如图，矩形$ABCD$是圆柱$O'O$的轴截面，$AD=\dfrac{\sqrt{2}}{2}AB=2\sqrt{2}$，点$E,F$分别是上、下底面圆周上的点，且$AE\parallel CF$．

\noindent (1) 求证：$BE\parallel DF$；
\noindent (2) 若四边形$BEDF$为正方形，求平面$ADE$与平面$ABF$夹角的正弦值．

\vspace{0.2cm}
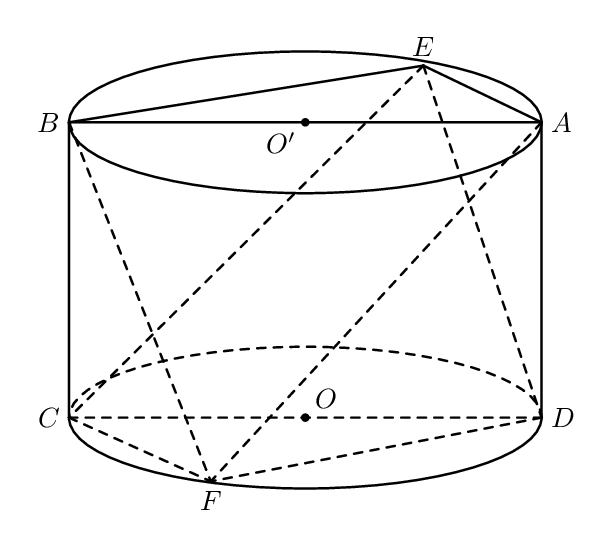
【解答】

\noindent \textbf{【解】(1)}

过$F$作$FG\perp$平面$ABE$，交圆$O'$于$G$，连接$AG$，$BG$．
根据圆柱性质易得$FG\parallel CB$，$FG=CB$．
故四边形$BCFG$是平行四边形，所以$CF\parallel BG$．
因为$CF\parallel AE$，所以$BG\parallel AE$．
因为$\angle BEA$和$\angle BGA$是圆$O'$中直径$AB$所对的圆周角．
所以$\angle BEA=\angle BGA=90^\circ$．
又因为$BG\parallel AE$，所以$\angle GBE+\angle BEA=180^\circ$，即$\angle GBE=90^\circ$．
所以四边形$AEBG$是矩形，故$AE=BG=CF$，$AG\parallel BE$．
又因为$FG=AD$，$FG\parallel AD$，所以四边形$ADFG$是平行四边形．
所以$AG\parallel FD$．
故$BE\parallel FD$．

\noindent (2) 如图，设$EH$为圆柱$O'O$的母线，则$EH\perp$底面$CFDH$，连结$HC,HD,HC\perp HD$，

以$H$为坐标原点，$HC,HD,HE$分别为$x$轴，$y$轴，$z$轴建立空间直角坐标系．
因为$AD=\dfrac{\sqrt{2}}{2}AB=2\sqrt{2}$，所以$AB=4$．
因为四边形$BEDF$为正方形，所以$BE=DE$．
而$BE=\sqrt{AB^2-AE^2}=\sqrt{16-AE^2}$，$DE=\sqrt{AD^2+AE^2}=\sqrt{8+AE^2}$．
所以$\sqrt{16-AE^2}=\sqrt{8+AE^2}$，解得$AE=2$．
所以$AE=DH=CF=2$，$DF=CH=\sqrt{4^2-2^2}=2\sqrt{3}$．
所以$A(0,2,2\sqrt{2})$，$B(2\sqrt{3},0,2\sqrt{2})$，$E(0,0,2\sqrt{2})$，$D(0,2,0)$，$F(2\sqrt{3},2,0)$．

设平面$ADE$的法向量为$\boldsymbol{m}=(1,0,0)$，设平面$ABF$的法向量为$\boldsymbol{n}=(x,y,z)$．
又因为$\overrightarrow{AB}=(2\sqrt{3},-2,0)$，$\overrightarrow{BF}=(0,2,-2\sqrt{2})$，
所以
$$
\begin{cases}
2\sqrt{3}x-2y=0\\
2y-2\sqrt{2}z=0
\end{cases}
$$
取$y=\sqrt{2}$，则$\boldsymbol{n}=\left(\dfrac{\sqrt{2}}{\sqrt{3}},\sqrt{2},1\right)$，

所以
$$
|\cos\langle\boldsymbol{m},\boldsymbol{n}\rangle|=\dfrac{|\boldsymbol{m}\cdot\boldsymbol{n}|}{|\boldsymbol{m}|\cdot|\boldsymbol{n}|}=\left|\dfrac{\dfrac{\sqrt{6}}{3}}{3\times\sqrt{\dfrac{11}{3}}}\right|=\dfrac{\sqrt{2}}{\sqrt{11}}.
$$

所以平面$ABF$与平面$ADE$夹角的正弦值为
$$
\sqrt{1-\left(\dfrac{\sqrt{2}}{\sqrt{11}}\right)^2}=\dfrac{3\sqrt{11}}{11}.
$$

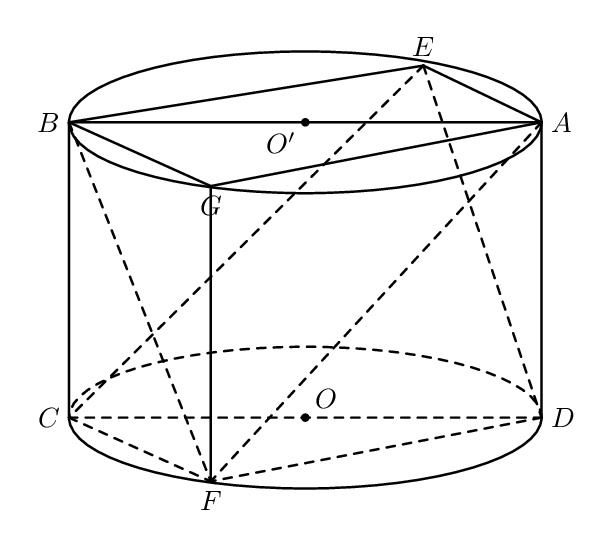
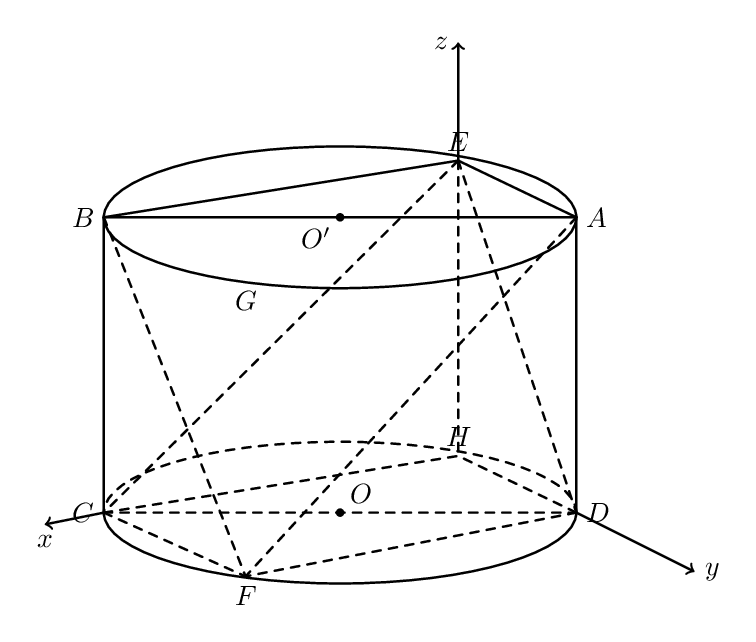